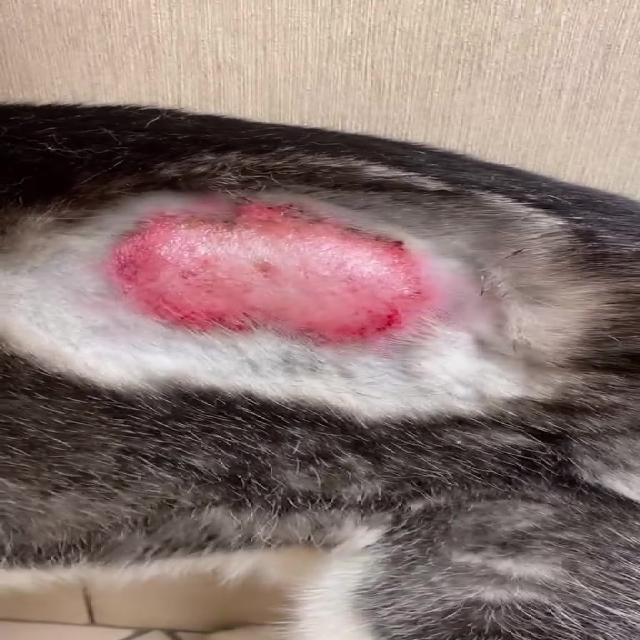
Canine dermatitis — inflammation of the skin presenting with erythema, pruritus, papules, and excoriation. May be allergic, contact, or atopic in origin.